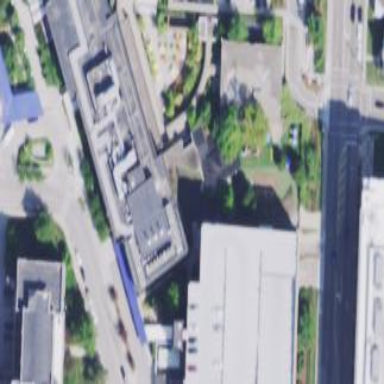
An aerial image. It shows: Hospital building.